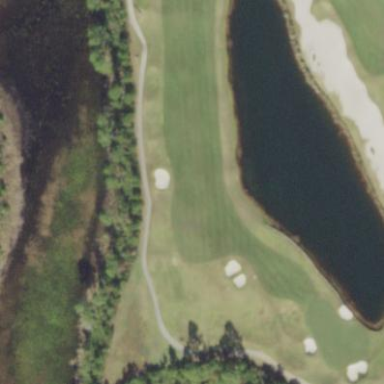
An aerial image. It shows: Water hazard on golf course. The hazard is natural water feature.